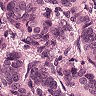
Metastatic tissue present: yes